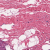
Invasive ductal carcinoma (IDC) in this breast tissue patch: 0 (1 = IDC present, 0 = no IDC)